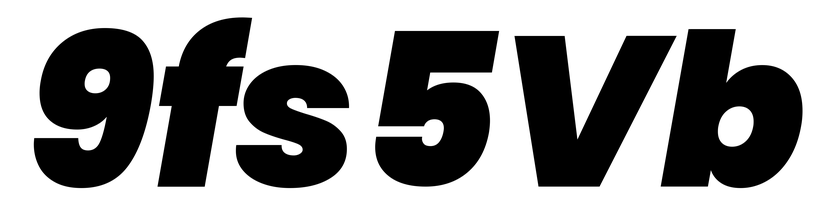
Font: Poppins-BlackItalic